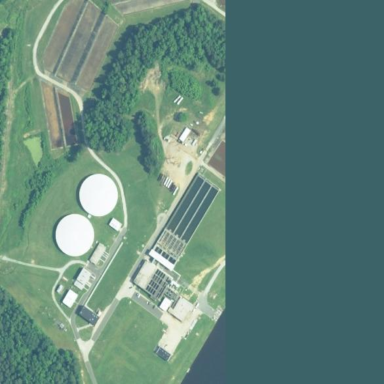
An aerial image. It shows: Man-made water works facility.